Question: This is what i can see when i open android studios

I want to follow along with a few video tutorial but when ever they do anything with component tree i'm totally lost . I tried Shift + F12 to restore to default layout but thats not doing anything .
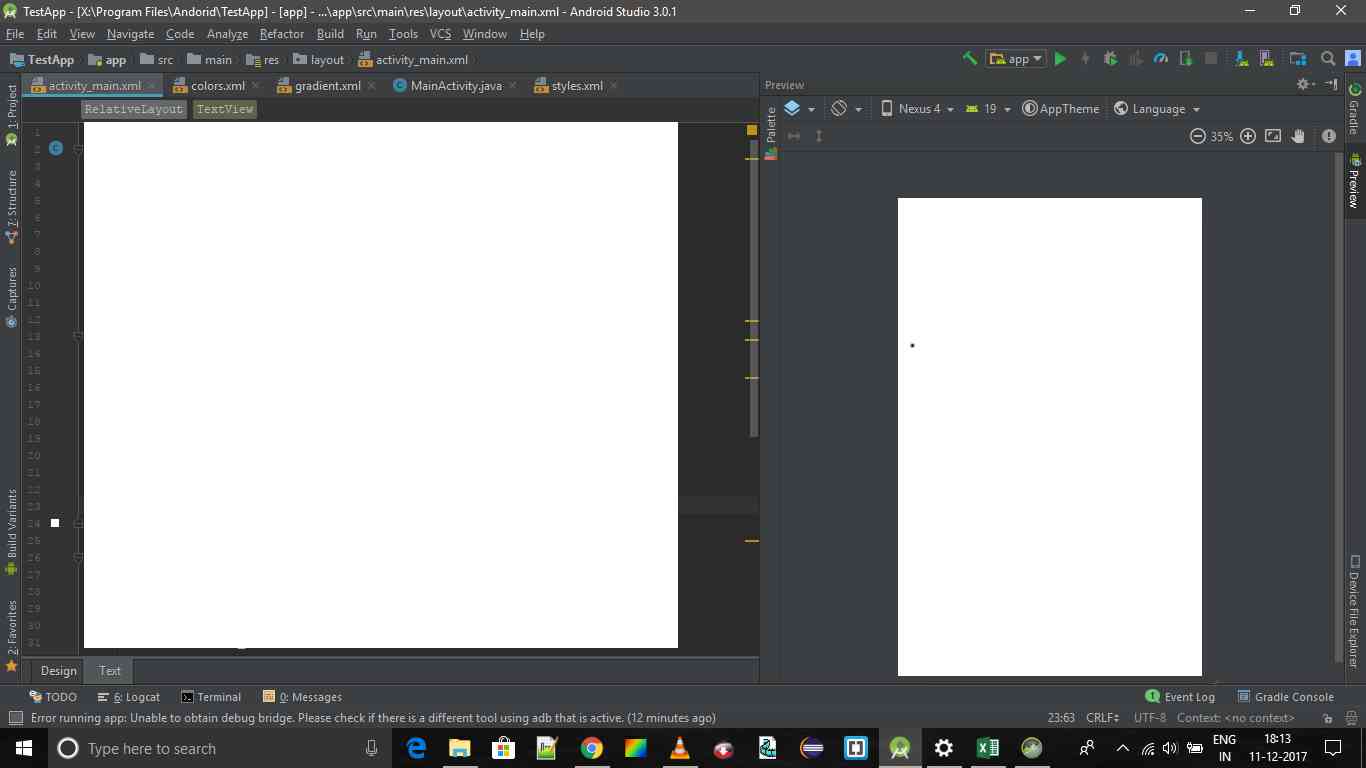
Answer: You are on the Text sub-tab of the layout editor, so you have the XML on the left and a preview on the right.
Click on the Design sub-tab (towards the lower-left corner of your screenshot) to bring up the graphical layout editor, with the Palette, Component Tree, and Attributes panes.